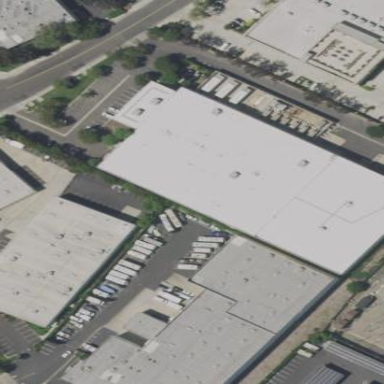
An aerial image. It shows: Commercial building.